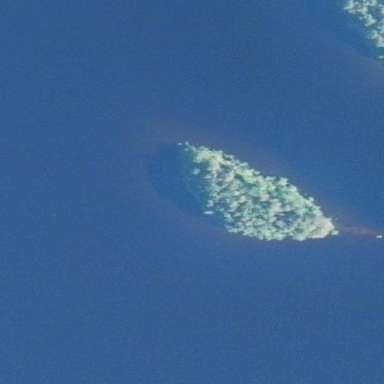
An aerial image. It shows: Islet.